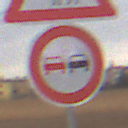
Verkehrszeichen: Ueberholverbot
Zusatzzeichen oben: ViehtriebRechts
Umgebung: Outdoor, RoadRail
Tageszeit: Midday
Wetter: Overcast
Licht: Natural
Jahreszeit: NotSpecified
Kontrast: LowContrast